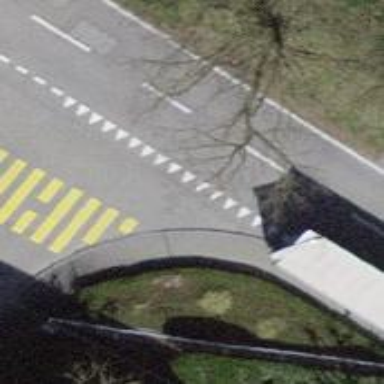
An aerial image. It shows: Kerb serving as barrier.